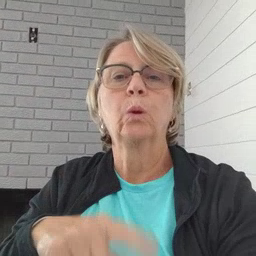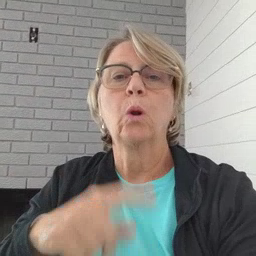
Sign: moon